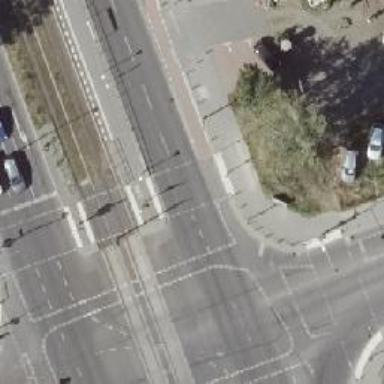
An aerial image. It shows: Asphalt cycleway with traffic signals at crossing.